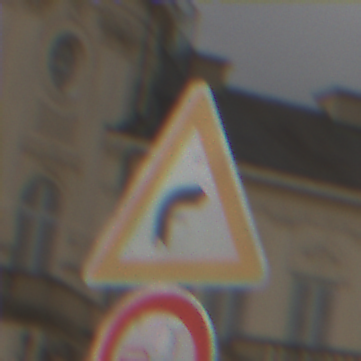
Verkehrszeichen: KurveRechts
Zusatzzeichen unten: VerbotUeberholenEinspurigeFahrzeuge
Umgebung: Outdoor, Suburban
Tageszeit: MorningAfternoon
Wetter: Overcast
Licht: Natural
Jahreszeit: NotSpecified
Kontrast: LowContrast